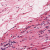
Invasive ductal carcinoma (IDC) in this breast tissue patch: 0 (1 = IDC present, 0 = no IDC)